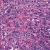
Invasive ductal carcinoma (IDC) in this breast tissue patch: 1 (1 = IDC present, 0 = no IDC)